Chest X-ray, PA view. Patient: 51 years old, sex M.
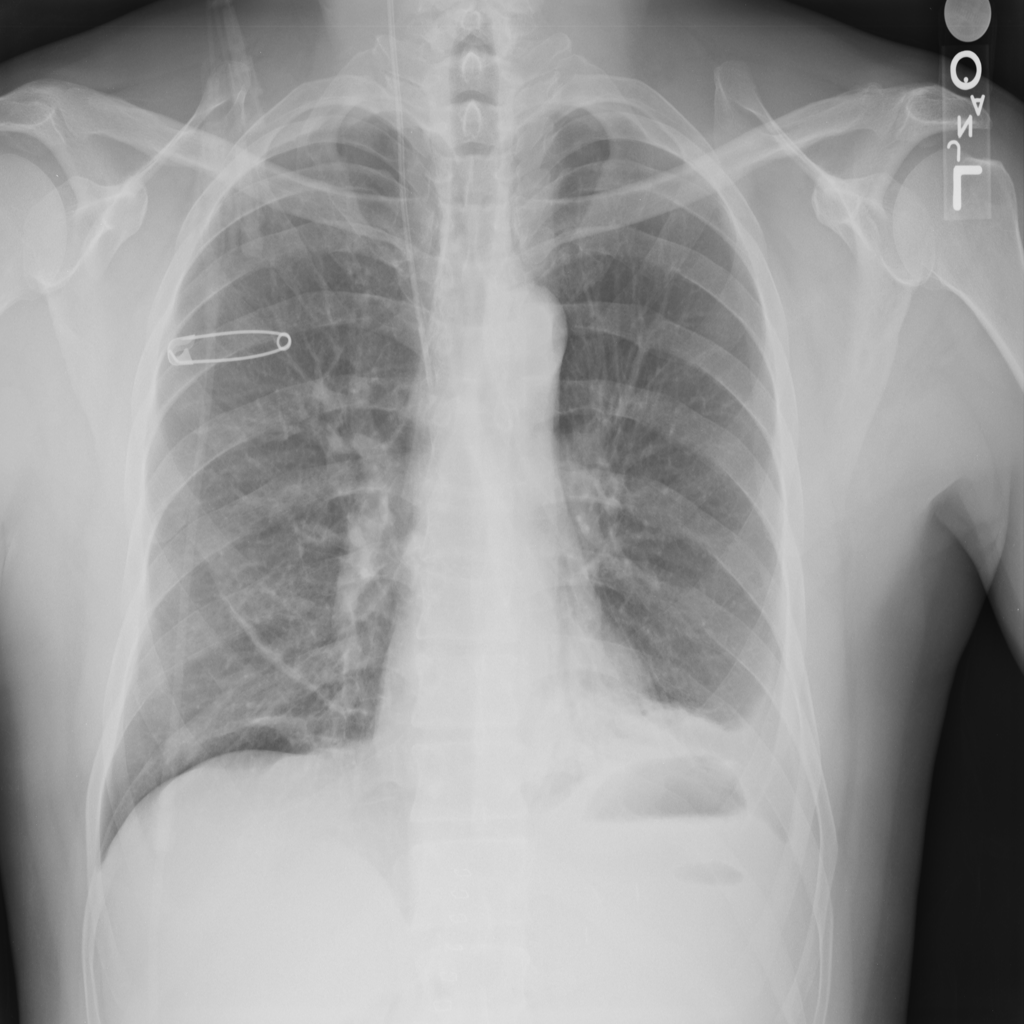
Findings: Atelectasis, Effusion